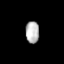
Tissue: lung
Cell type: Fibroblasts
Senescence score: 0.6479
Nuclear area (px): 292
Mean DAPI intensity: 182.558